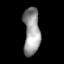
Tissue: lung
Cell type: T cells
Senescence score: 0.2346
Nuclear area (px): 763
Mean DAPI intensity: 150.913